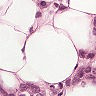
Metastatic tissue present: yes